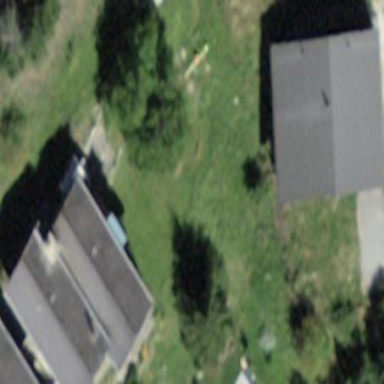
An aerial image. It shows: Simple and straightforward house.